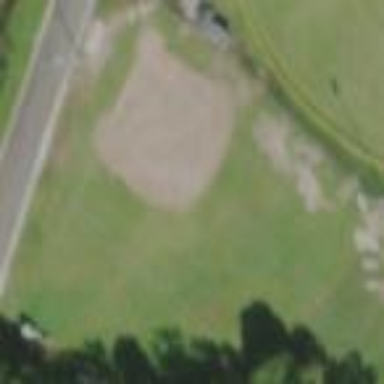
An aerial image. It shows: Baseball pitch for leisure and sports activities.